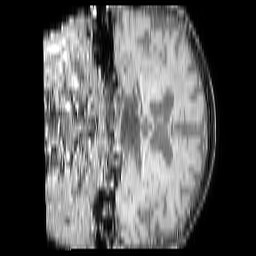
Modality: T1w
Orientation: coronal
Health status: ill
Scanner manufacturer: philips
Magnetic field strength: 3 T
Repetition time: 0.3787 s
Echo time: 0.002908 s